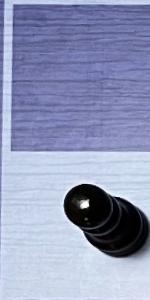
Label: Pawn_Black